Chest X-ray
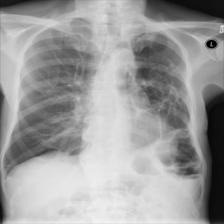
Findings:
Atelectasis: negative
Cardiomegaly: negative
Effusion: negative
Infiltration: negative
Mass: negative
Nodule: negative
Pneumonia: negative
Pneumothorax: negative
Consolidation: negative
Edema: negative
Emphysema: negative
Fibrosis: negative
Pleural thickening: negative
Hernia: negative